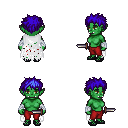
a pixel art fantasy rpg character, female body template, orc, green skin, white tattered cape, red pants, blue bedhead hairstyle, white cloth bandages, ghillies, dagger, four views (front, back, left, right), 2x2 character sprite sheet, small pixel art, hard edges, no anti-aliasing